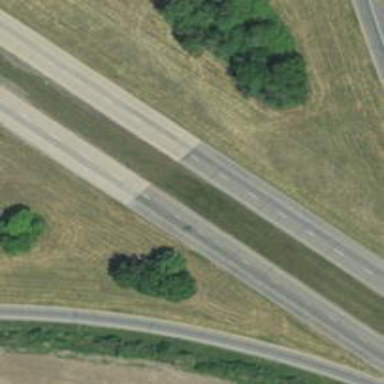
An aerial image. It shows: Trunk highway with expressway features.